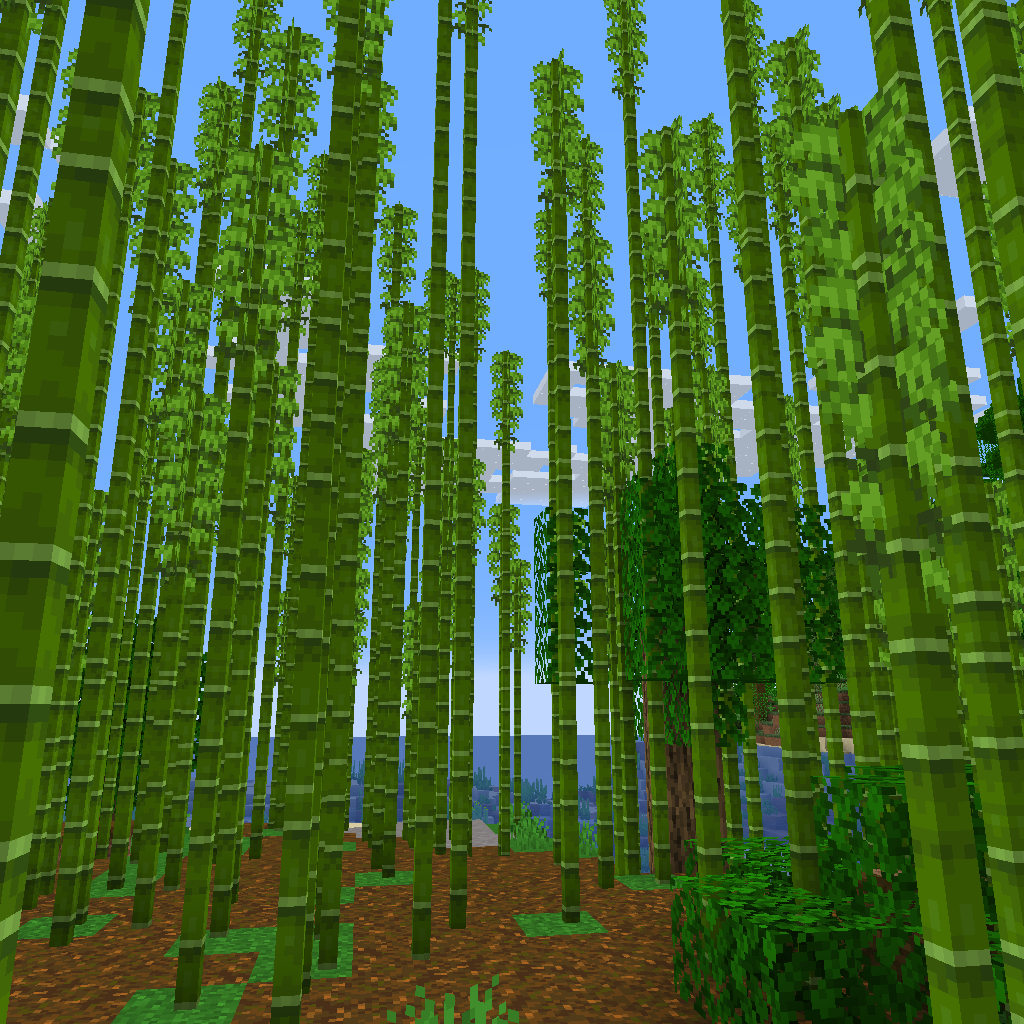
bamboo jungle with bamboo shoots